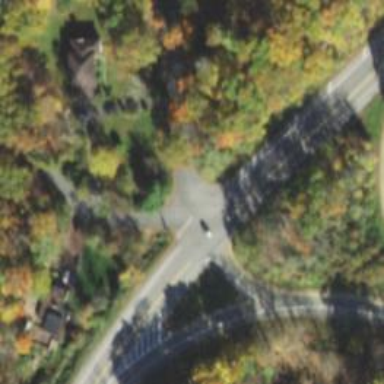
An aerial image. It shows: Stop road.